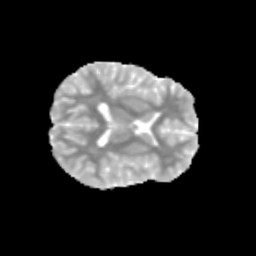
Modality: MD
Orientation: axial
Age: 13
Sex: female
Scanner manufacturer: siemens
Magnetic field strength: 3 T
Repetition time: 3.8 s
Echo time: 0.07 s